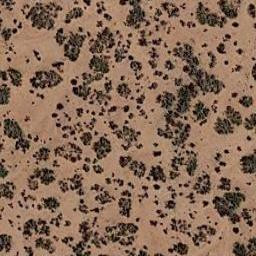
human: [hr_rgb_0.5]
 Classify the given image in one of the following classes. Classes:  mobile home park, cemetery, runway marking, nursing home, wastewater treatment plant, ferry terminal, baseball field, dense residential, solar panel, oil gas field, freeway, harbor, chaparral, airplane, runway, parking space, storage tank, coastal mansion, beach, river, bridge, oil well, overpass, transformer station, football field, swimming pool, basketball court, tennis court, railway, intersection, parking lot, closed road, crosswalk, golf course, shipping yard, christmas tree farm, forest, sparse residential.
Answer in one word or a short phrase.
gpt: chaparral